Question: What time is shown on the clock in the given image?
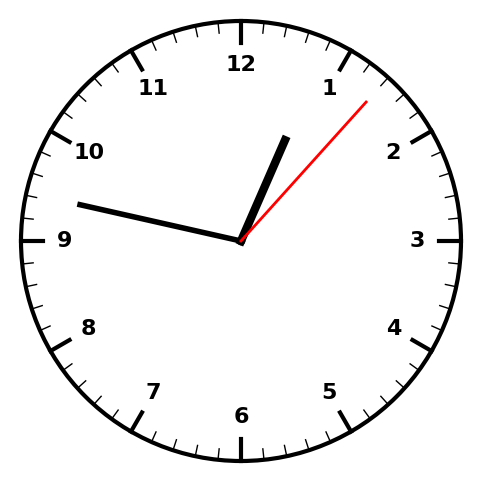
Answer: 12:47:07